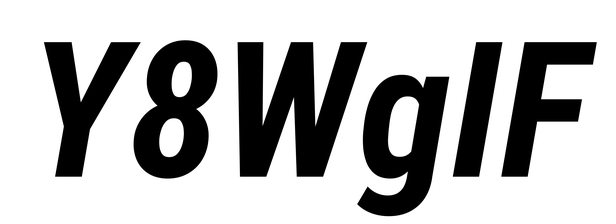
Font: Roboto-Italic_Condensed_Bold_Italic